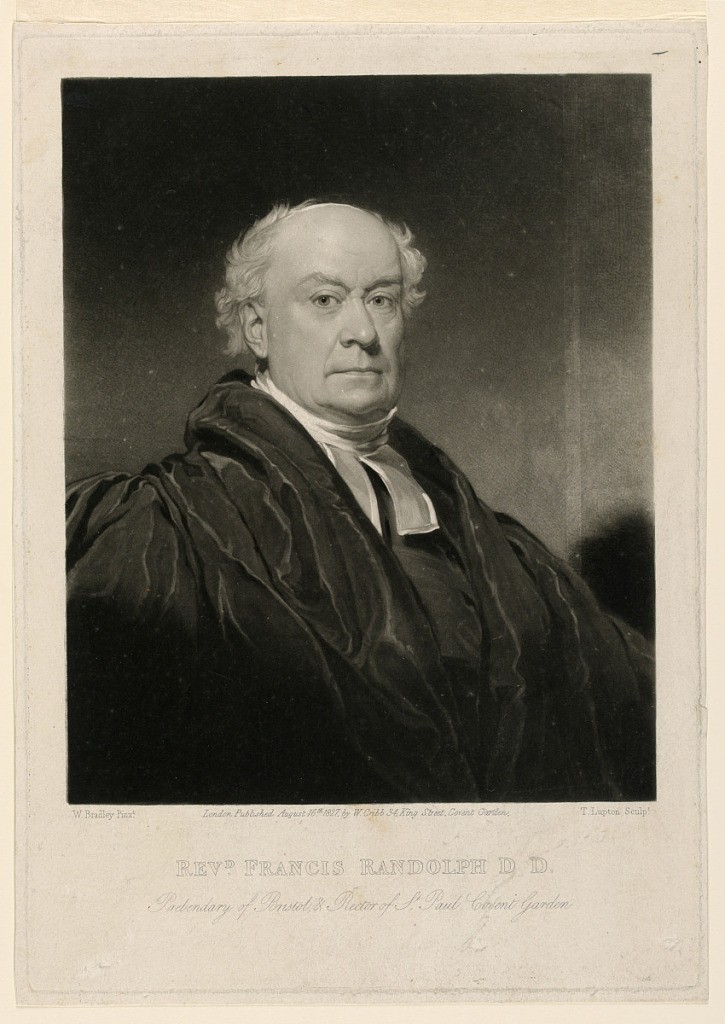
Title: Rev. Francis Randolph, D.D.
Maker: Thomas Goff Lupton, British, 1791 – 1873
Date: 1827
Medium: Aquatint on paper
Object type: Print
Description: Bust-length portrait of an elderly man in three-quarter view to right. He wears a pastor's robe, with head bare. Inscription, lower center: London …. 1827 …. Covent Garden; below, title.